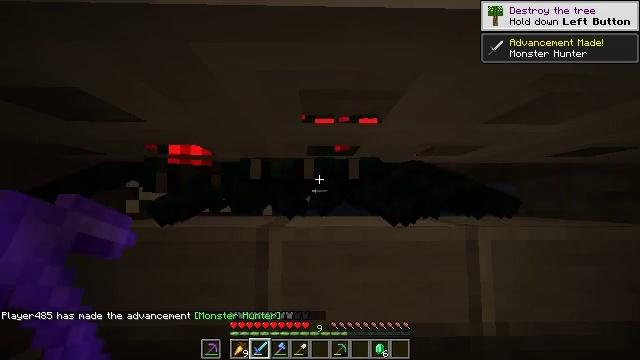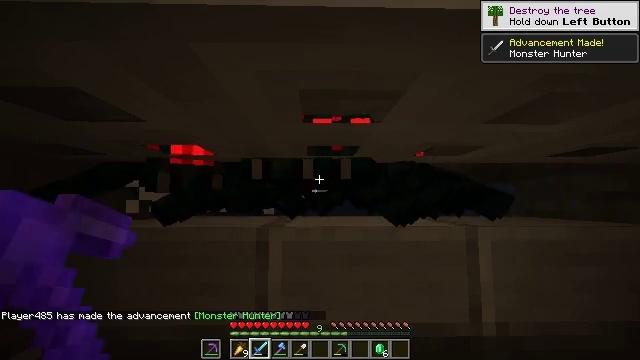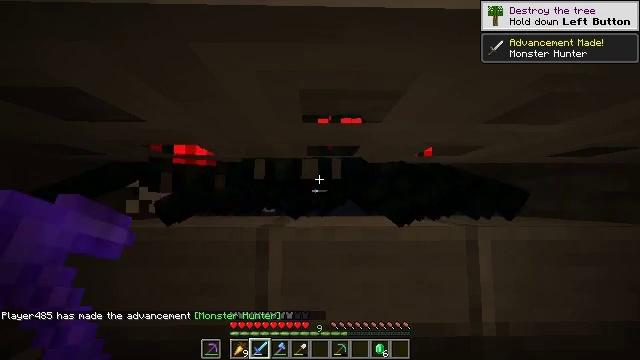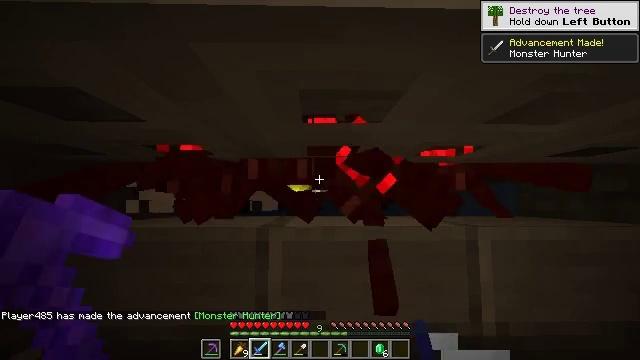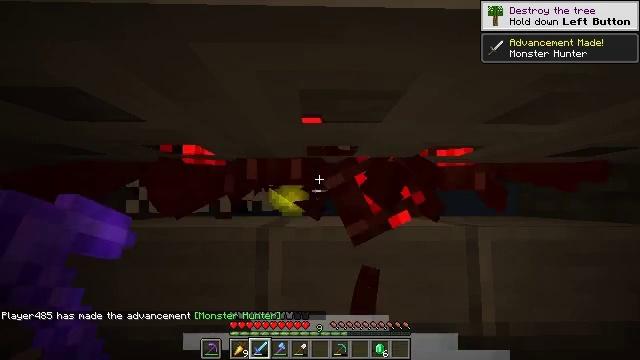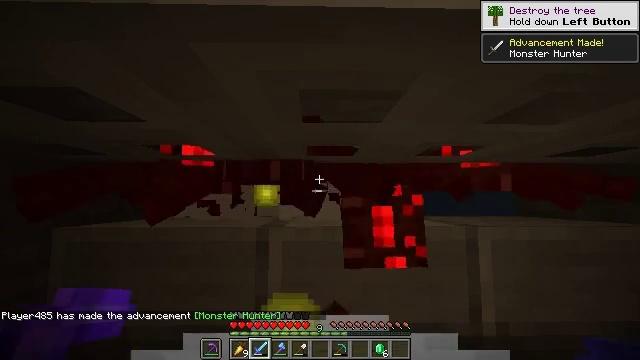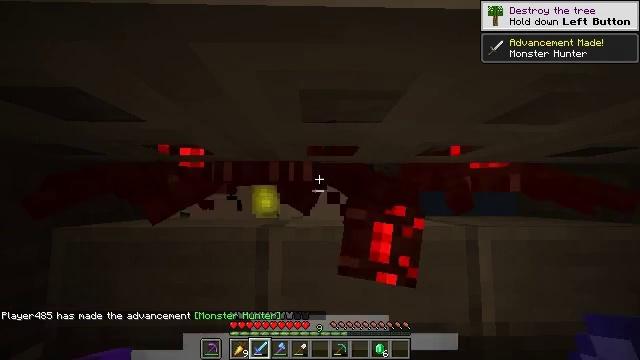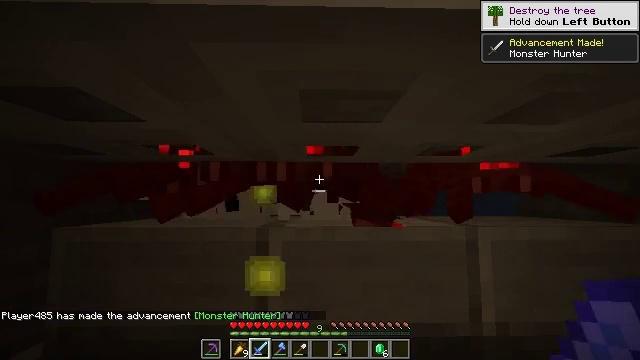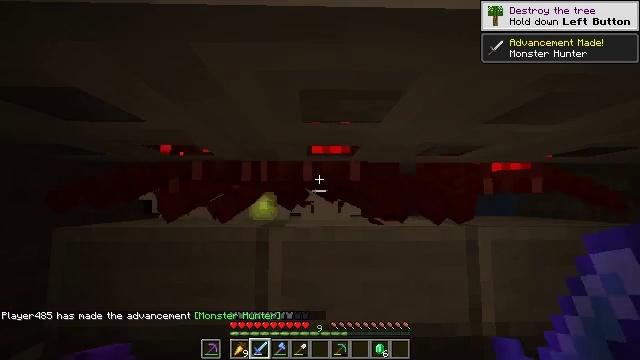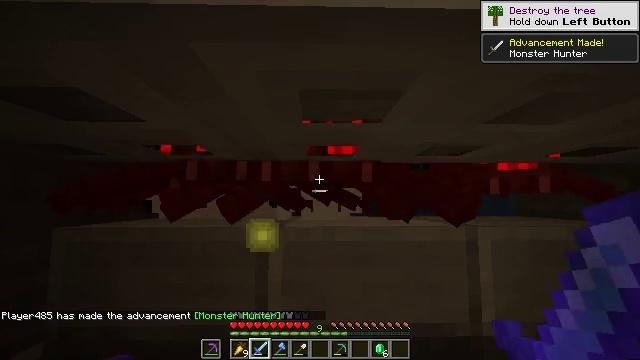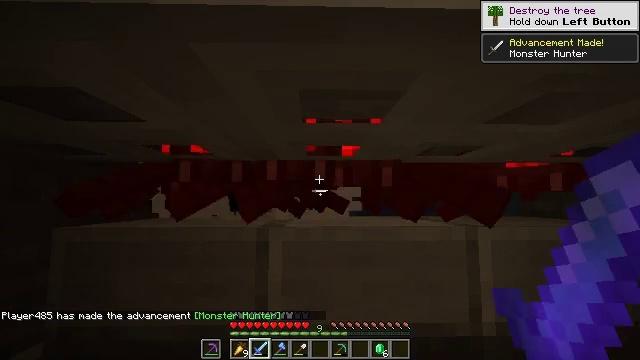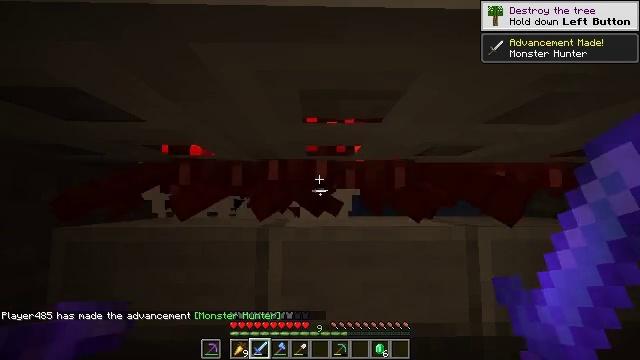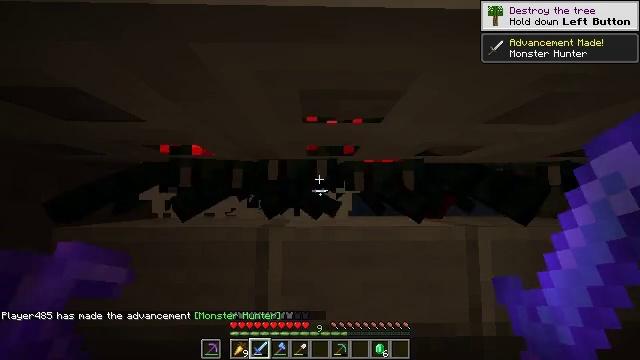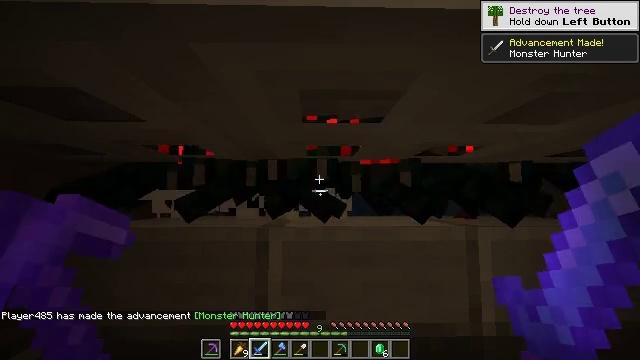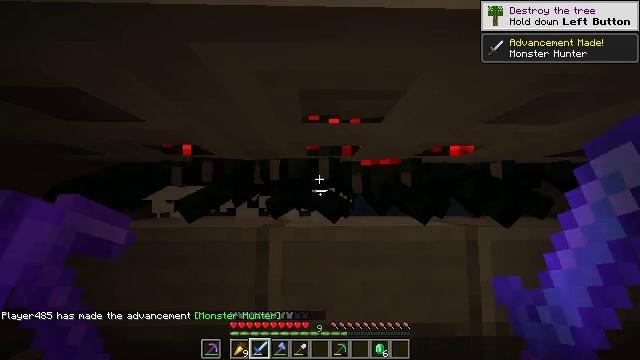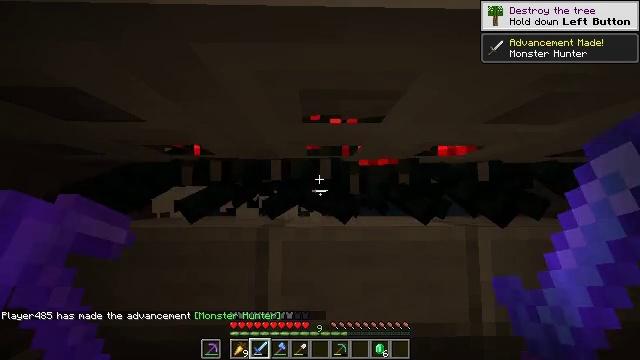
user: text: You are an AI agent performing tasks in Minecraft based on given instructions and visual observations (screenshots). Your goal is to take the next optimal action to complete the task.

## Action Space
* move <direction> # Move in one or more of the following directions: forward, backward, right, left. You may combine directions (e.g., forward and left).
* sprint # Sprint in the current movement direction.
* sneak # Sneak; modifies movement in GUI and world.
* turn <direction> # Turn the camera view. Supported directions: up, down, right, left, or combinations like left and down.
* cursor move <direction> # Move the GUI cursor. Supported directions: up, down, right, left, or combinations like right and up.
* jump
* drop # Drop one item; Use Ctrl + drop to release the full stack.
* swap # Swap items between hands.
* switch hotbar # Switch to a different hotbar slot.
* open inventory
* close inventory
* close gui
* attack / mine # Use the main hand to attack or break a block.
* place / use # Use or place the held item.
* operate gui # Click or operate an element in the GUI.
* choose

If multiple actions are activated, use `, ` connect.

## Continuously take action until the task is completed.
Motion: motion action
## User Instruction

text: Combat the cave spider.
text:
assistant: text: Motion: attack / mine
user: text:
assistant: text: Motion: attack / mine
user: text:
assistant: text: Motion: attack / mine
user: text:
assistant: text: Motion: no_op
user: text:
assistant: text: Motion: no_op
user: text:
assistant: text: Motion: no_op
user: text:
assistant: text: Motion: no_op
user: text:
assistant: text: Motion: no_op
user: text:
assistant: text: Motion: no_op
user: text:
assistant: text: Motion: no_op
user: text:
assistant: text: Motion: no_op
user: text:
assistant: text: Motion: no_op
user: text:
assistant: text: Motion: no_op
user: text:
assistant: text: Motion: no_op
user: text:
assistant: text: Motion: no_op
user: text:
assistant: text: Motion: attack / mine
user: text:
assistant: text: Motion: attack / mine
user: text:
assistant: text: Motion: attack / mine
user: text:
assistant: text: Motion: attack / mine
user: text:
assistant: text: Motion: attack / mine
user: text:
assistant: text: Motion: no_op
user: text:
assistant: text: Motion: no_op
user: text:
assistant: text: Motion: no_op
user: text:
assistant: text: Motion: no_op
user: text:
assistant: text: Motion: no_op
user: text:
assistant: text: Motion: no_op
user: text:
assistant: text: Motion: no_op
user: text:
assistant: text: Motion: no_op
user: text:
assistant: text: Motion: no_op
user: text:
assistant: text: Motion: no_op